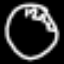
Label: clock